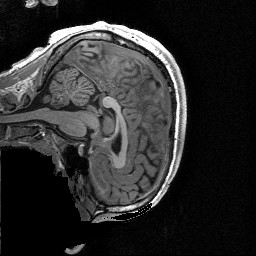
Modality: T1w
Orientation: sagittal